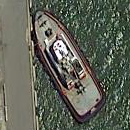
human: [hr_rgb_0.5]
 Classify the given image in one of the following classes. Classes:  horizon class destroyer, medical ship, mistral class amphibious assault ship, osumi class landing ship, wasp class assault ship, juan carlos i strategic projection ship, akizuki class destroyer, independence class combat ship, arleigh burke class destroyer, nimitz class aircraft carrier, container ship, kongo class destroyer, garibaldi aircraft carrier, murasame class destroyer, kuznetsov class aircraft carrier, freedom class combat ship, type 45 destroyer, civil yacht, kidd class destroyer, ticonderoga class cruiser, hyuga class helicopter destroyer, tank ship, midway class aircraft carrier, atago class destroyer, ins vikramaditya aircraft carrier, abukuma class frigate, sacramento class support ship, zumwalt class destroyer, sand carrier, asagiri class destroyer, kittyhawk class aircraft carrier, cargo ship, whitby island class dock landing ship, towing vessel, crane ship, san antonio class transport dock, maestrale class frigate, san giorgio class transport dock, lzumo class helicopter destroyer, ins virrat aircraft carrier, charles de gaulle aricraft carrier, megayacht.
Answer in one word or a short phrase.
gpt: Towing vessel